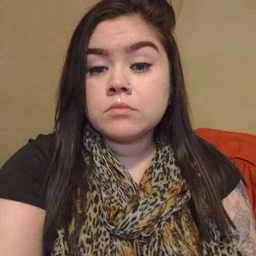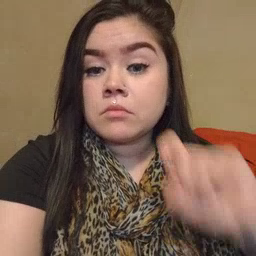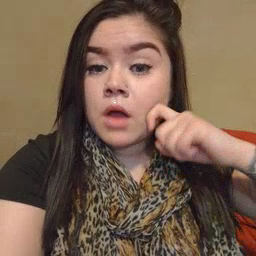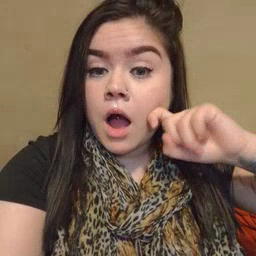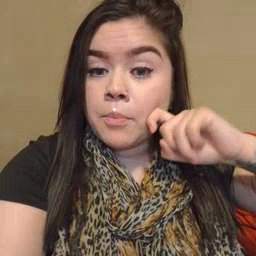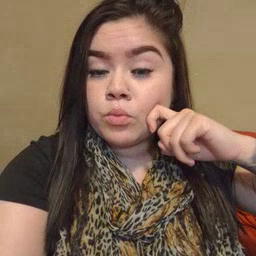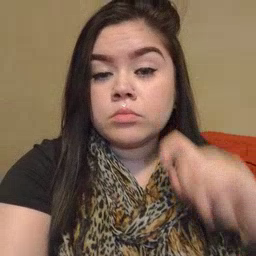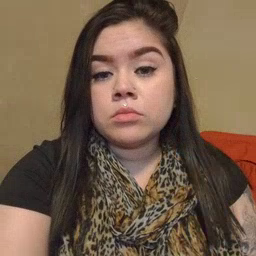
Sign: apple